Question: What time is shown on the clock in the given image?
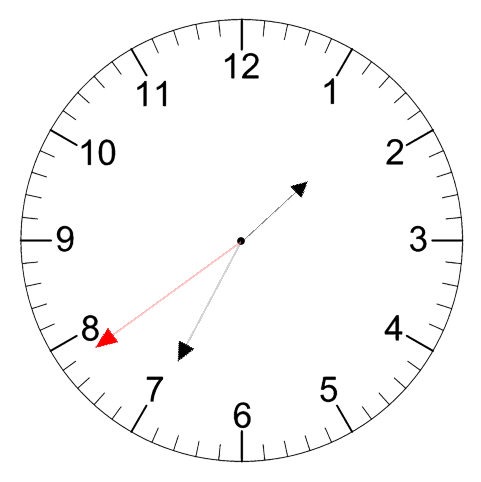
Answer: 01:34:39